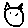
Label: cat